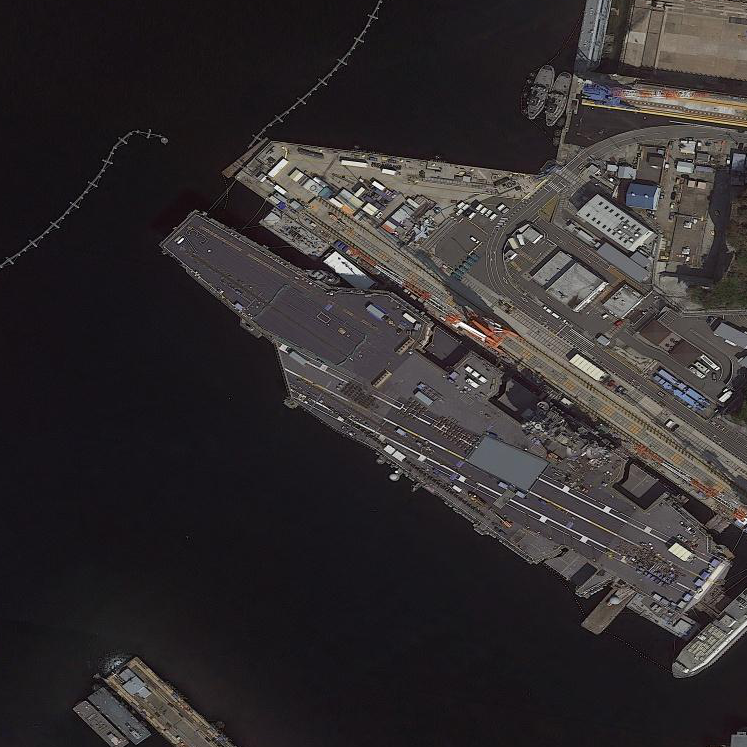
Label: aircraft_carrier